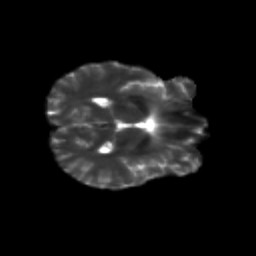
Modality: T2w
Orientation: axial
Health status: healthy
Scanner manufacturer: siemens
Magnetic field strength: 3 T
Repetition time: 12 s
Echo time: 0.092 s